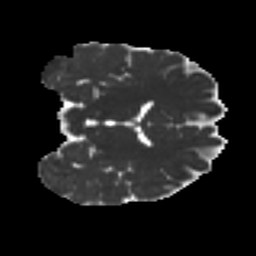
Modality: MD
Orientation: coronal
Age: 26
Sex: male
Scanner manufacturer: ge
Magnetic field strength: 3 T
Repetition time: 7.8 s
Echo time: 0.0609 s